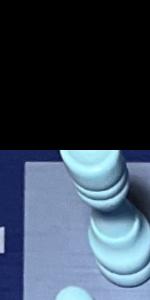
Label: Rook_White